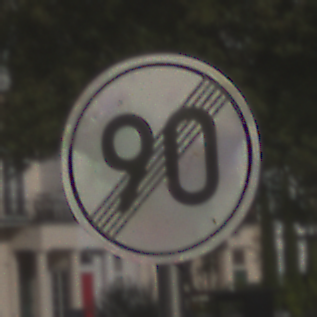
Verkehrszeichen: EndeGeschwindigkeit90
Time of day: MorningAfternoon
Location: Outdoor (Urban)
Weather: PartlyCloudy
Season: NotSpecified
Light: Natural